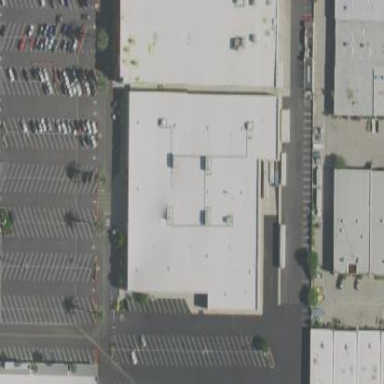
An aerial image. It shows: Department store building.